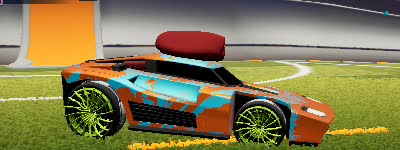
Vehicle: breakout